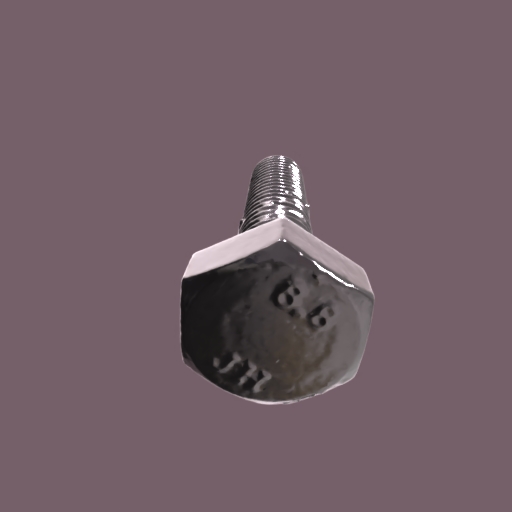
Label: bolt